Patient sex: M
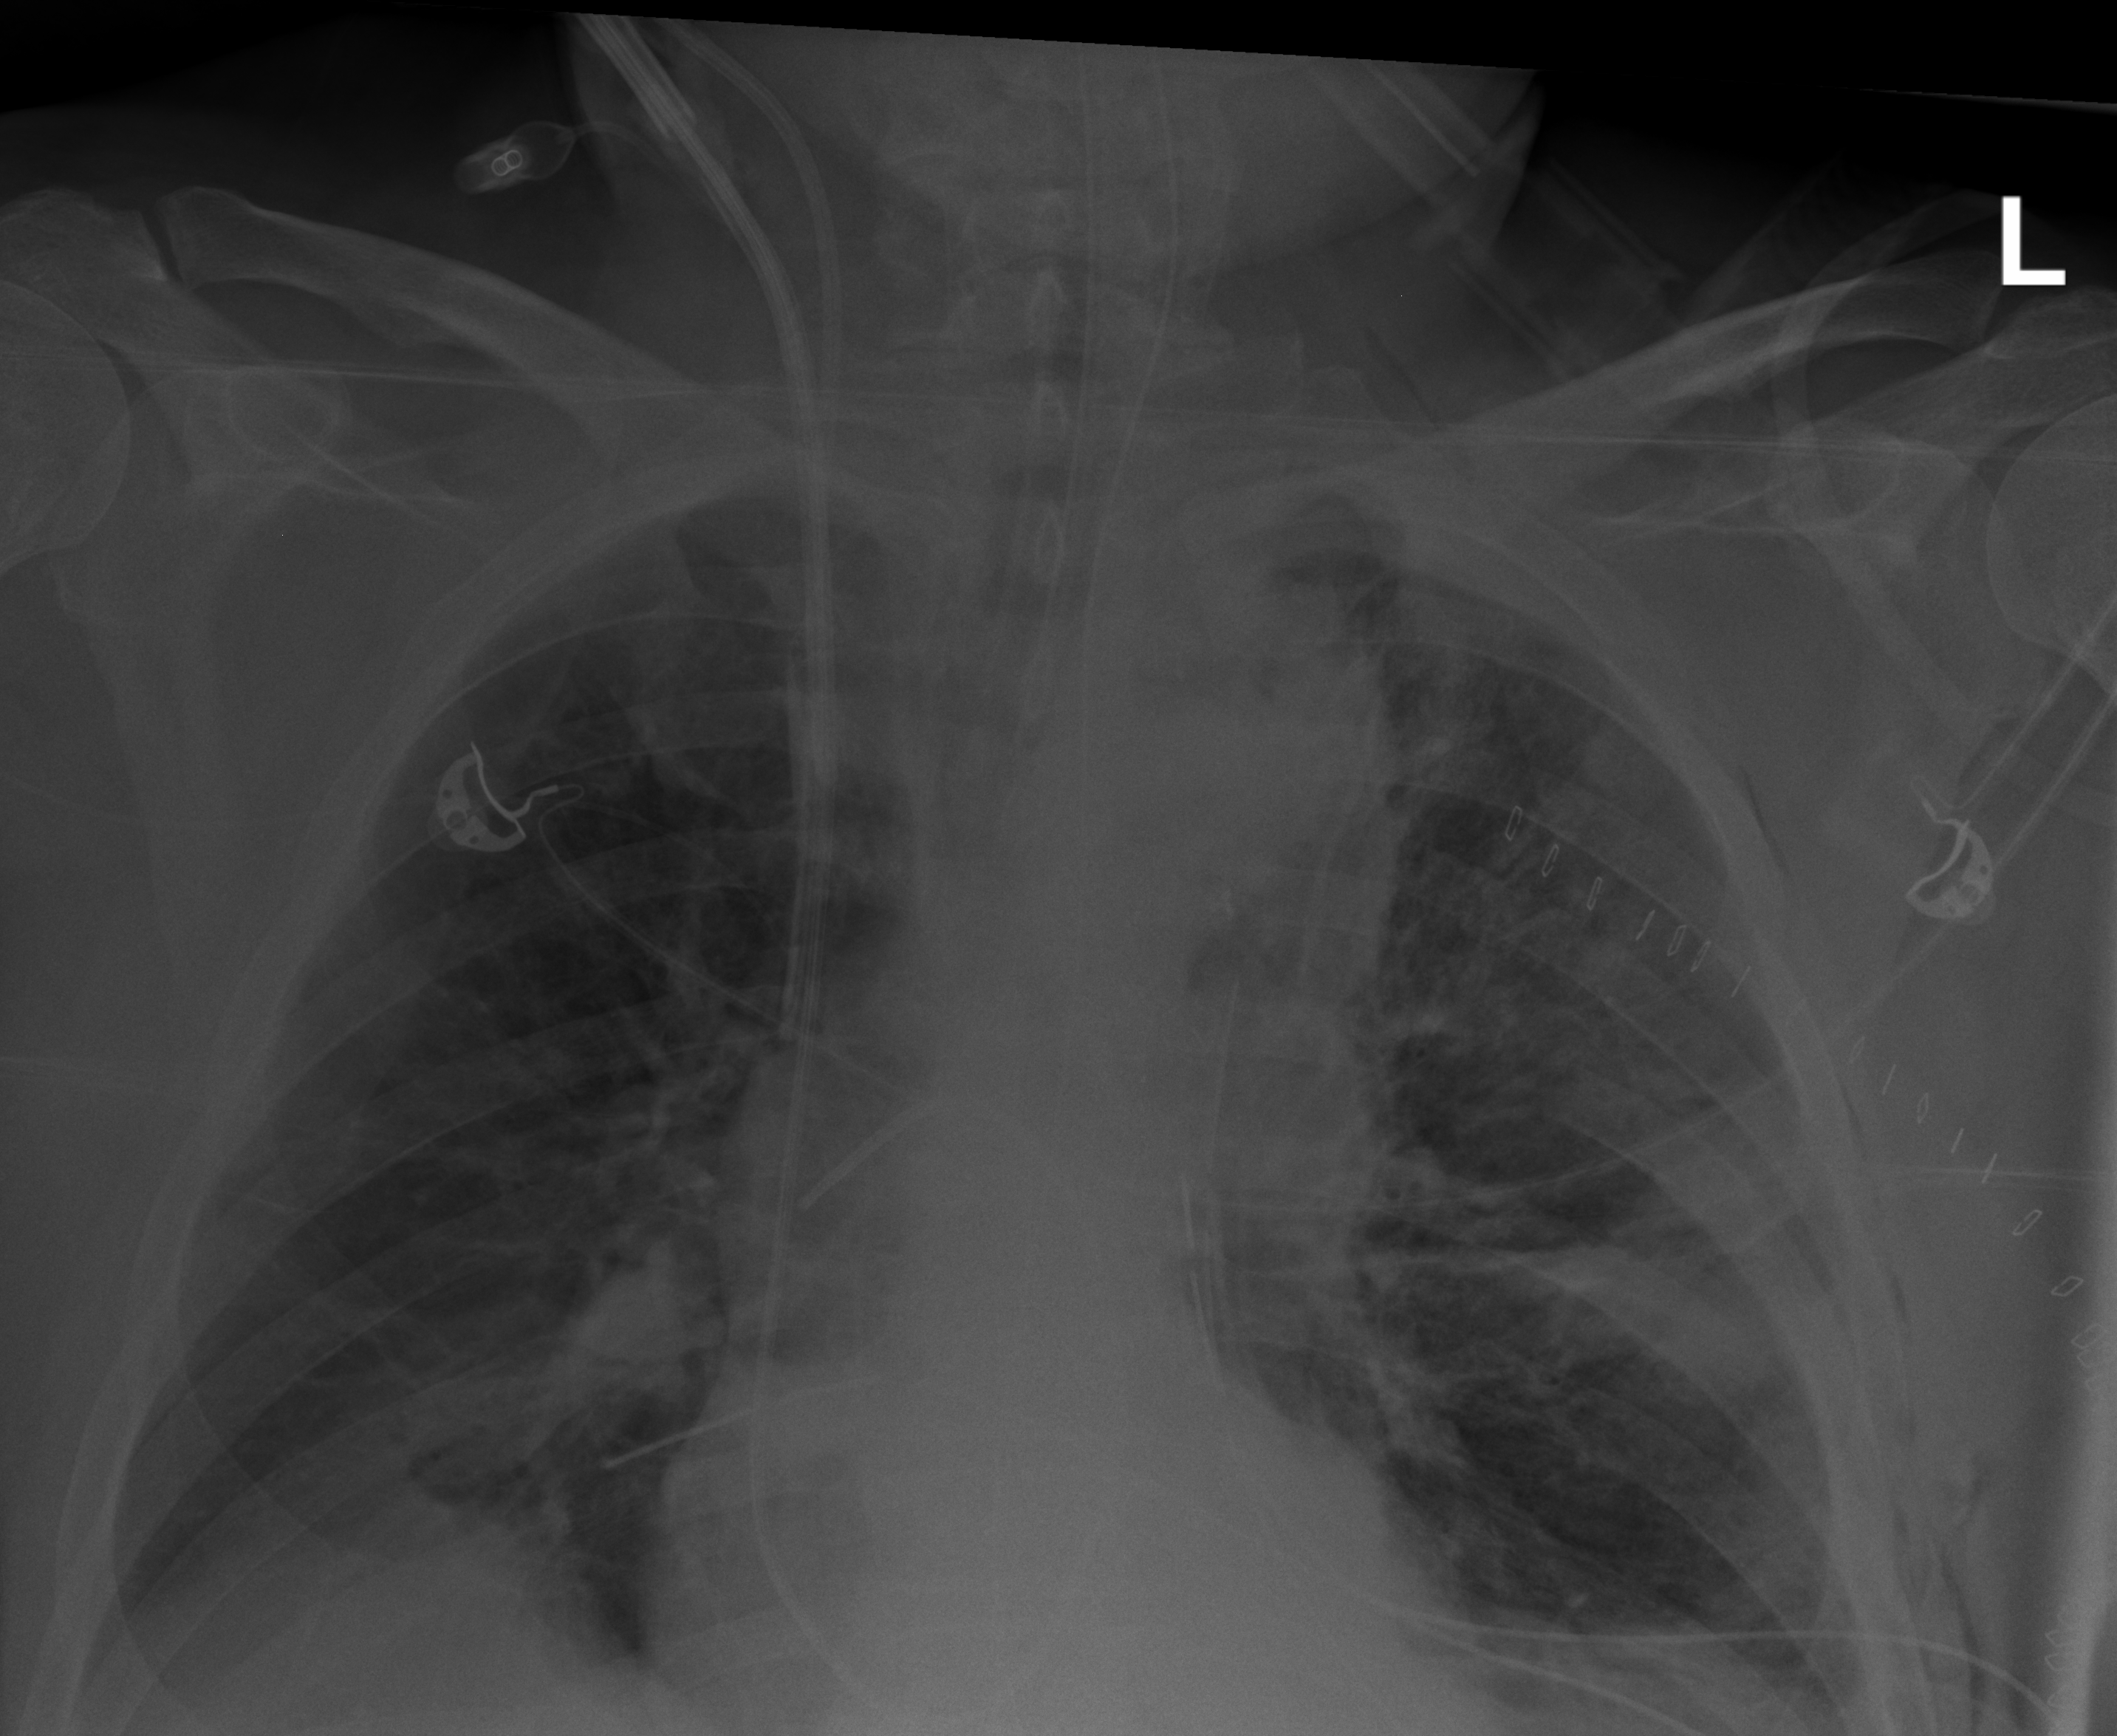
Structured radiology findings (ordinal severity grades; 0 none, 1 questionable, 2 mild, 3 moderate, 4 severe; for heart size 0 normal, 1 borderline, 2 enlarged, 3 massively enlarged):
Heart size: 0
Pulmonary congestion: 3
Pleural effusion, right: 0
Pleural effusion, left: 0
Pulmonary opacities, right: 2
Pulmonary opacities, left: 3
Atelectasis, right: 2
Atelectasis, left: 3